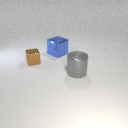
small brown metal cube behind large gray metal cylinder